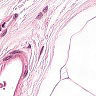
Metastatic tissue present: no